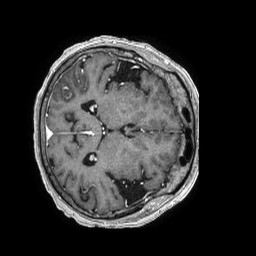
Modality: T1w
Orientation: axial
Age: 81
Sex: female
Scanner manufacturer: philips
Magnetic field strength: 1.5 T
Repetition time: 0.00751 s
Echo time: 0.003406 s